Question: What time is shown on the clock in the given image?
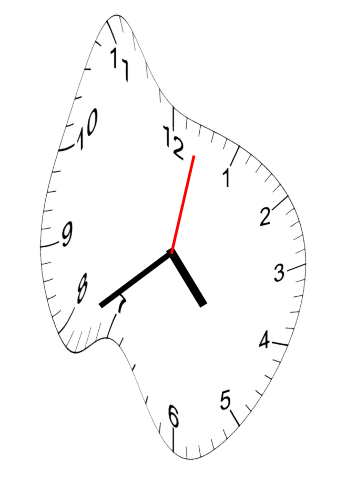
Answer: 04:39:02